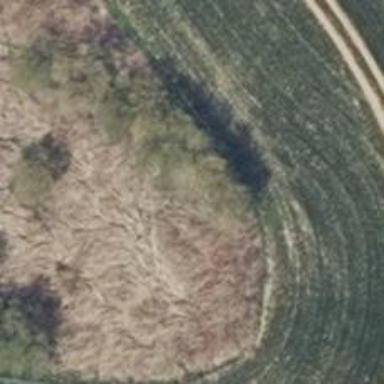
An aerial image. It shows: Deciduous broadleaved tree.